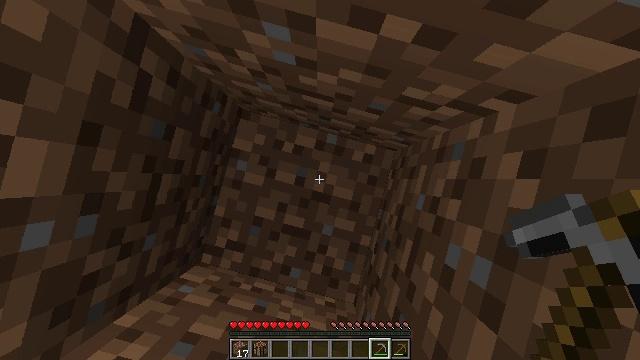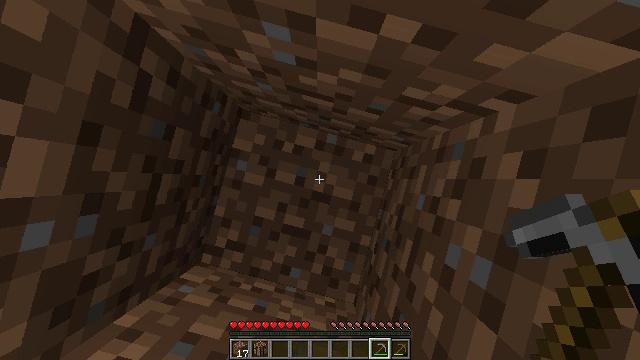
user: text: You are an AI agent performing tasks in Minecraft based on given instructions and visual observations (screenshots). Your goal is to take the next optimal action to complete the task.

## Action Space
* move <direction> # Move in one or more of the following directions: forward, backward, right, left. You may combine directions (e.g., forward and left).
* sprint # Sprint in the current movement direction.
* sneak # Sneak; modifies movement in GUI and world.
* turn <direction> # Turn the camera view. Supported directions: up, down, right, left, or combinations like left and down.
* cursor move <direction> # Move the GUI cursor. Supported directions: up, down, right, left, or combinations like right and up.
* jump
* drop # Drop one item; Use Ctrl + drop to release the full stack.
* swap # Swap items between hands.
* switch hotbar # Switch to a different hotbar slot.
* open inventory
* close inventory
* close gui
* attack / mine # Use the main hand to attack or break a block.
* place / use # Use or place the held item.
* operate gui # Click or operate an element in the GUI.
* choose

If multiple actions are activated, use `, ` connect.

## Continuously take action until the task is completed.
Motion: motion action
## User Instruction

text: Get dirt block.
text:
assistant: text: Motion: no_op
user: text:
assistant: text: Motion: no_op
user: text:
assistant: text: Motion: no_op
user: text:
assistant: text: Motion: no_op
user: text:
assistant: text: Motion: no_op
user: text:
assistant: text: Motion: no_op
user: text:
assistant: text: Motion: no_op
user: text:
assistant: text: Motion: no_op
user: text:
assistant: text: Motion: no_op
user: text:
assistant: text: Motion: no_op
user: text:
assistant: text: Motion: no_op
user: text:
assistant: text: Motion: no_op
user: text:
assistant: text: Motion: no_op
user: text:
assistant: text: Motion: no_op
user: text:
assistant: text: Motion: no_op
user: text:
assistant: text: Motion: no_op
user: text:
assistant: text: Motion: no_op
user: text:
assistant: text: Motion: no_op
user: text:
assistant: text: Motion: no_op
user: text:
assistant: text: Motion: no_op
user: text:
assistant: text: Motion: no_op
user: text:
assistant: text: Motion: no_op
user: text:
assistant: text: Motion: no_op
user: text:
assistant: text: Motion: no_op
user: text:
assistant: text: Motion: no_op
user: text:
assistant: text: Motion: no_op
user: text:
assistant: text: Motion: no_op
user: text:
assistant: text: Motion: no_op
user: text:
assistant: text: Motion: no_op
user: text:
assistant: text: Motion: no_op